Question: I am trying to initialize AdMob ad programatically, without xml code, but I am not getting shown anything, and I am receiving these warnings in LogCat

And here is how I am initializing the ad in OnCreate:
'''
AdRequest adRequest = new AdRequest.Builder().addTestDevice(AdRequest.DEVICE_ID_EMULATOR).build();
AdView adView = new AdView(this);
adView.setAdSize(AdSize.BANNER);
adView.setAdUnitId("some id here");
adView.loadAd(adRequest);
'''
What is wrong?
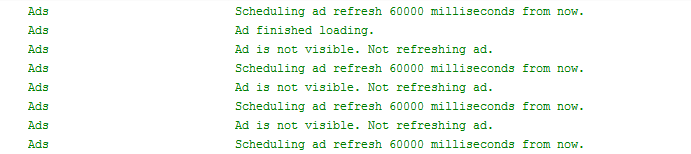
Answer: You should post your complete code. If you haven't attached the adView to your layout, you can do so in the following manner:
'''
RelativeLayout.LayoutParams adViewParams = new RelativeLayout.LayoutParams(
RelativeLayout.LayoutParams.WRAP_CONTENT,
RelativeLayout.LayoutParams.WRAP_CONTENT);
adViewParams.addRule(RelativeLayout.CENTER_HORIZONTAL | RelativeLayout.ALIGN_PARENT_TOP);
RelativeLayout layout = new RelativeLayout(this);
layout.setLayoutParams(new LayoutParams(LayoutParams.MATCH_PARENT,
LayoutParams.MATCH_PARENT));
AdRequest adRequest = new AdRequest.Builder().addTestDevice(AdRequest.DEVICE_ID_EMULATOR).build();
AdView adView = new AdView(this);
adView.setAdSize(AdSize.BANNER);
adView.setAdUnitId("some id here");
adView.loadAd(adRequest);
layout.addView(adView, adViewParams);
'''
This solution assumes your layout is defined programatically. If your layout is defined via xml, you can use the Layout inflater to inflate it and attach the addView